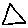
Label: triangle